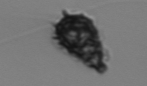
Label: Syracosphaera_pulchra